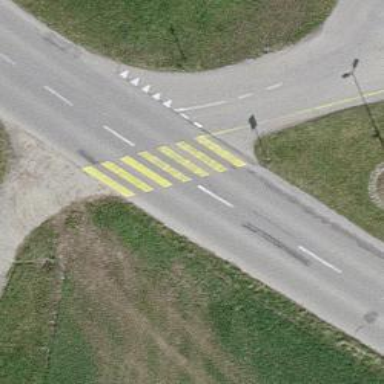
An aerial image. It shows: Zebra crossing on the road.